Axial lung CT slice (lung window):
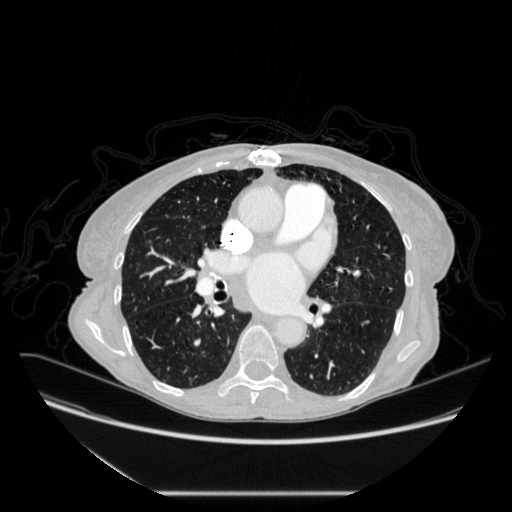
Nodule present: no